Question: How can I properly page by ordering on a column that could possibly have repeated values? I have a table called 'posts', which has a column that holds the number of likes of a certain post, called 'num_likes', and I want to order by 'num_likes DESC'. But the image below shows a problem that I run into - the new row inserted between the two pages causes repeated data to be fetched.
<URL> explains the problem, and gives the solution of , but from what I've seen, that only works if the column that the rows are being sorted on are . How would I do this if that is not the case?

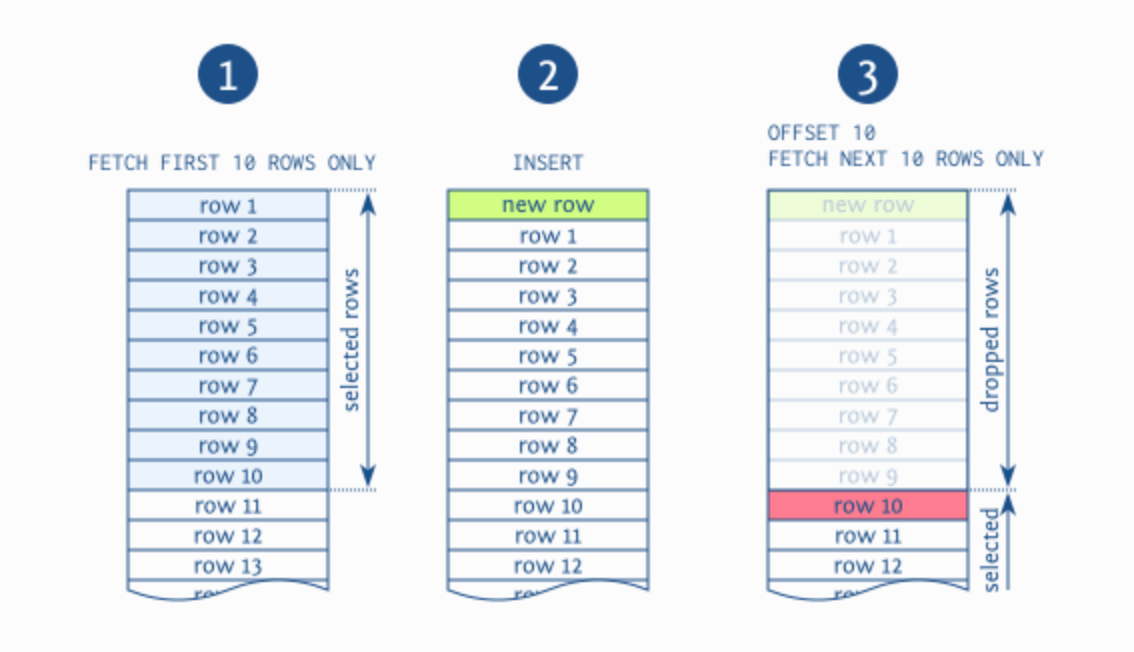
Answer: You can easily make the sort key unique by adding the primary key to it.
You don't have to display the primary key to the user, just use it internally to tell "equal" rows apart.
For querying and indexing, you can make use of PostgreSQL's ability to compare like this: '(num_likes, id) >= (4, 325698)'.